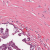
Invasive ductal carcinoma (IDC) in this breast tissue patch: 0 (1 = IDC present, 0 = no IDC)